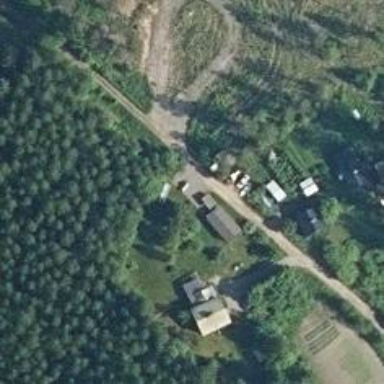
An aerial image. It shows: Driveway.